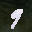
Label: 9